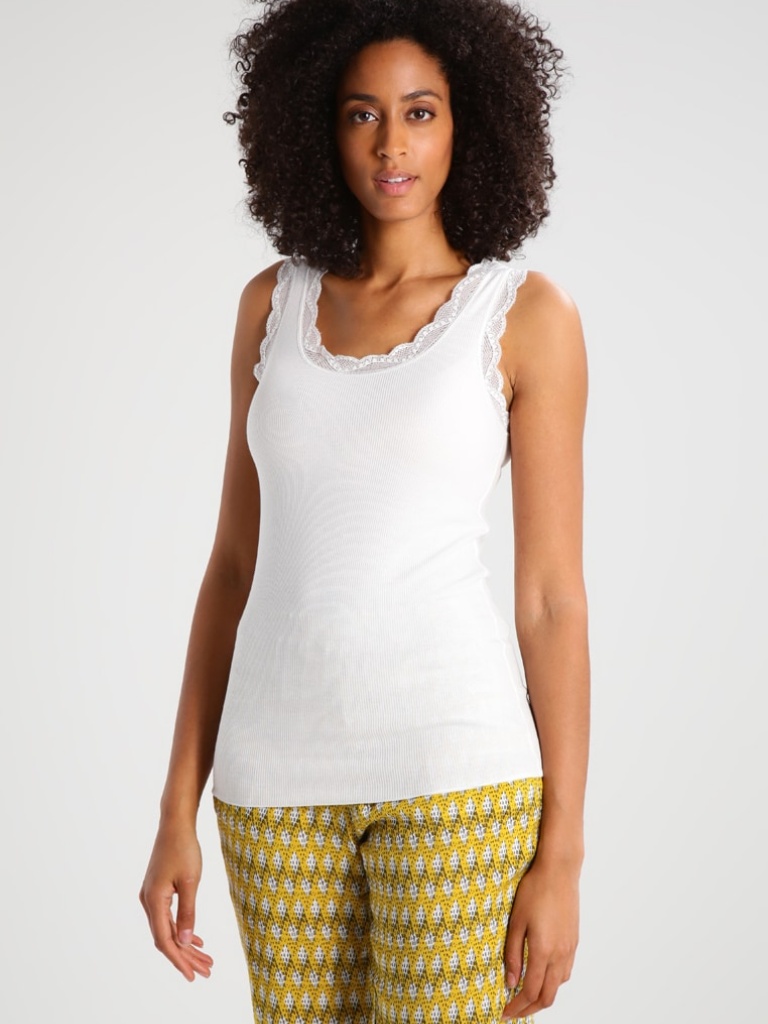
cotton tight sleeveless hip length Untucked crew tank